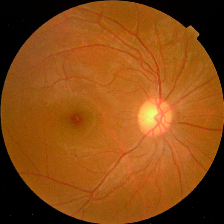
Diabetic retinopathy grade: No DR